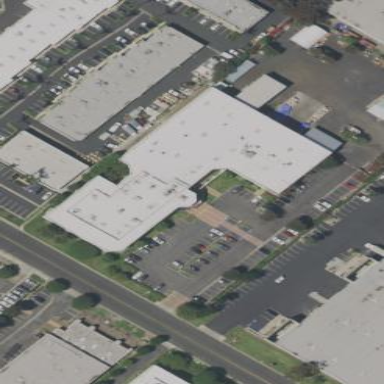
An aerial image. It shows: Commercial area.